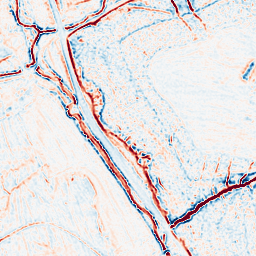
Category: multiscale
Decomposition family: log
Decomposition parameters: sigma: 1
Upsampling method: sinc_hamming
Upsampling parameters: scale: 4
kernel_size: 8
Upsampling scale: 4